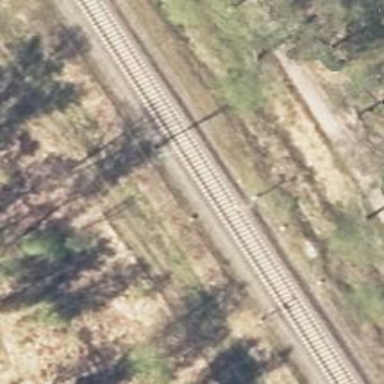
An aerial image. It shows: Light railway signal with light crossing form.